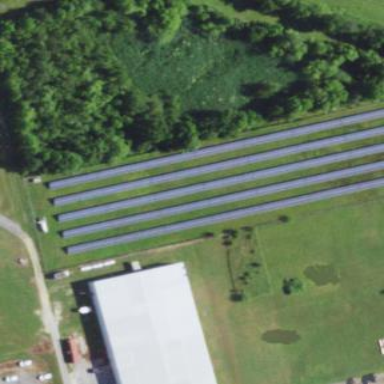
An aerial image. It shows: Solar power generator with photovoltaic panels.